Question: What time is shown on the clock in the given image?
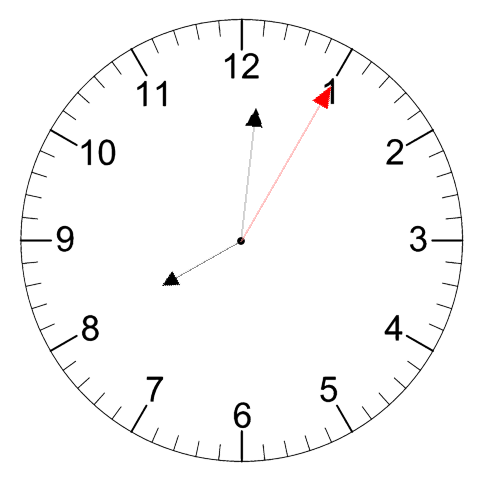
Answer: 08:01:05